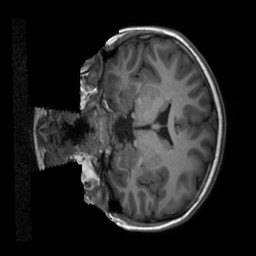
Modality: T1w
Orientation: coronal
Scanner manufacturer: siemens
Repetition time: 2.3 s
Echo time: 0.00229 s